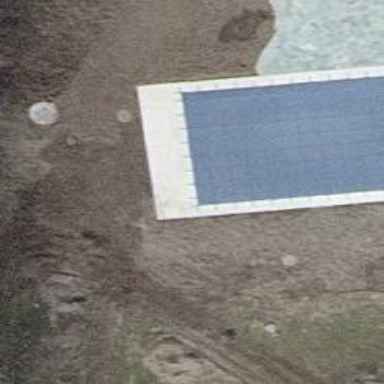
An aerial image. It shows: Swimming pool located in leisure land.